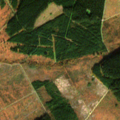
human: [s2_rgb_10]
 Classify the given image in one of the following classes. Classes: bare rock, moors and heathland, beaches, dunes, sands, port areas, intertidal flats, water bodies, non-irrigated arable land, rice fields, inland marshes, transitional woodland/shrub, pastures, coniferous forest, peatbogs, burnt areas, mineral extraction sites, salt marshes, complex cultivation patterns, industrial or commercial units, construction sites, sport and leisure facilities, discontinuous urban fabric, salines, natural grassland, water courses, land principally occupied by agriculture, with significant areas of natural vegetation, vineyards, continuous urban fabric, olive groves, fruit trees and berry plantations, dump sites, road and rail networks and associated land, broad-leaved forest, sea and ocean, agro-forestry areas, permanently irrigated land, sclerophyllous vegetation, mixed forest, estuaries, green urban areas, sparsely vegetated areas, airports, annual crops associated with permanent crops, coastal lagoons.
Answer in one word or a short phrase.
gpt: coniferous forest, transitional woodland/shrub